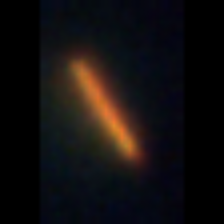
Taxon: Pennate
Group: Diatoms